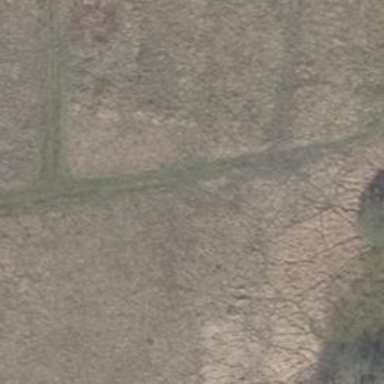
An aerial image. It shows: Grassy track with grade5 tracktype.